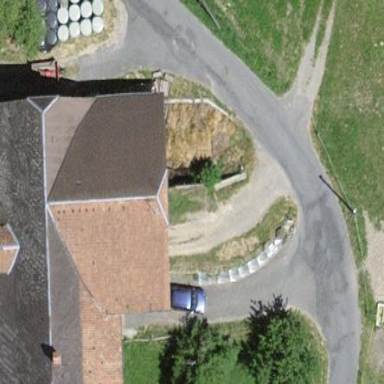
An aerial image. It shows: Farm building.